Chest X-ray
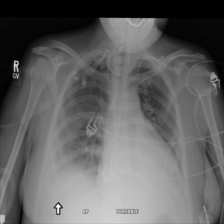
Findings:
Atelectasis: negative
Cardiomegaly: positive
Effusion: positive
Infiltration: negative
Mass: negative
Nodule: negative
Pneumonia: negative
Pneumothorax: negative
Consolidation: negative
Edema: negative
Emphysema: negative
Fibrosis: negative
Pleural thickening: negative
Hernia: negative